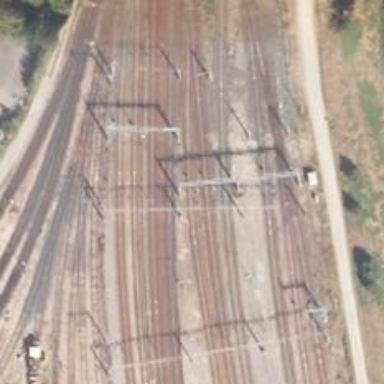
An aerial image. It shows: Railway signal.